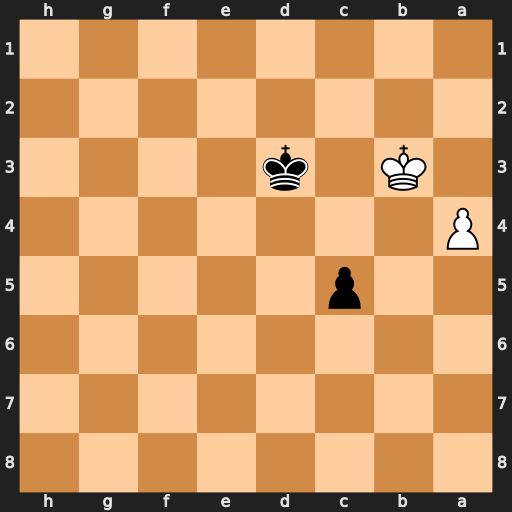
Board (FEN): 8/8/8/2p5/P7/1K1k4/8/8
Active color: b
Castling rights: -
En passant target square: -
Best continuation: c4+ Kb2 Kd2 a5 c3+